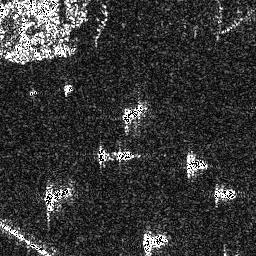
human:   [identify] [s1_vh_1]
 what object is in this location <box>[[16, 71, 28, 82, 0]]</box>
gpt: <ref>1 medium ship at the bottom left</ref>

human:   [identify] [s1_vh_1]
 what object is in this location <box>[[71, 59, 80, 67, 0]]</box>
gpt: <ref>1 small ship at the right</ref>

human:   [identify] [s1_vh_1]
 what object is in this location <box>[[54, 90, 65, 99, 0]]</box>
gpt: <ref>1 medium ship at the bottom</ref>